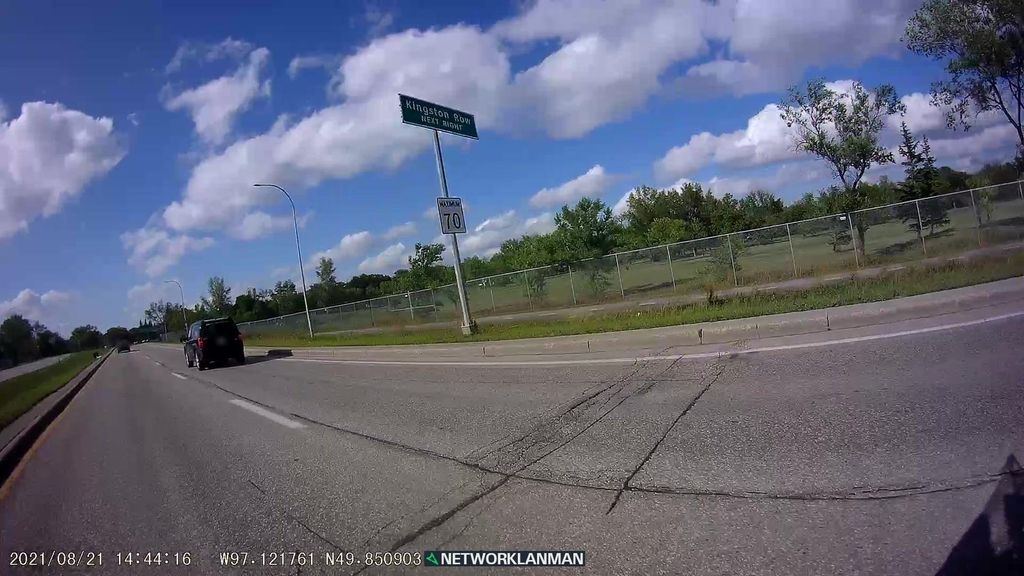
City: winnipeg